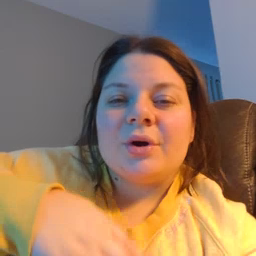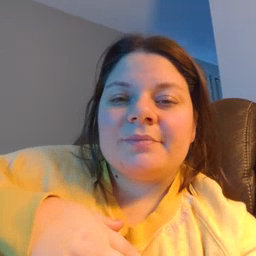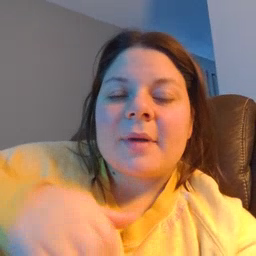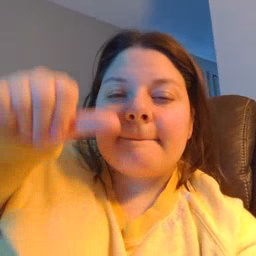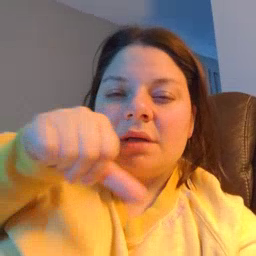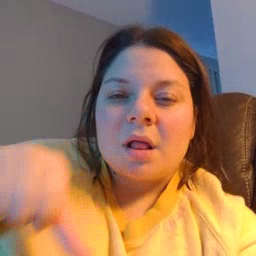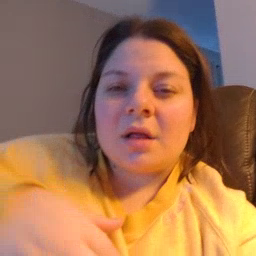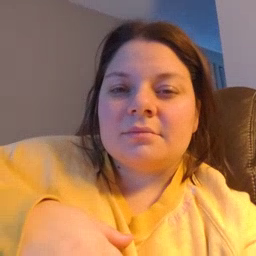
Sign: puzzle